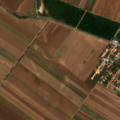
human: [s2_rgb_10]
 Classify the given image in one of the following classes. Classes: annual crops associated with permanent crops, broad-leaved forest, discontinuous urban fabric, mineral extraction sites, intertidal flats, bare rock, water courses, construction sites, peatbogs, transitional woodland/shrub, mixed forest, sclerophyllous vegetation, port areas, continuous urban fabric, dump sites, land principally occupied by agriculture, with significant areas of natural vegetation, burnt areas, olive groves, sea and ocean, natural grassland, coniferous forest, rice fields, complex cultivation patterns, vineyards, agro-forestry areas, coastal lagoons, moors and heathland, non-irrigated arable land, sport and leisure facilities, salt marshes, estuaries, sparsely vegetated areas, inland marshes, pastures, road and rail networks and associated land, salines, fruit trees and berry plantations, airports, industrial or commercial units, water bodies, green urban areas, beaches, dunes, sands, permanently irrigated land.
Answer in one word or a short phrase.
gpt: discontinuous urban fabric, non-irrigated arable land, land principally occupied by agriculture, with significant areas of natural vegetation